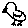
Label: bird